Question: I want to use Google Maps in my application, I have followed <URL> tutorial to generate MD5 fingerprint of my eventappkey.keystore. But keytool generates SHA1 fingerprint instead of MD5, due to which I am unable to register for Google Api as google accepts MD5 fingerprint of keystore.

I have looked at other answers which suggest to use jdk1.6. But is there a better way so that I do not need to move to jdk1.6. Any suggestion would be greatly appreciated.
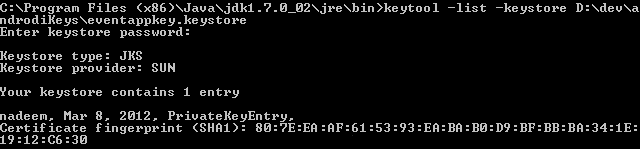
Answer: If you add the -v (verbose) option to your command line, like
'''
keytool -v -list -alias alias_name -keystore my-release-key.keystore
'''
it should show you the MD5 fingerprint